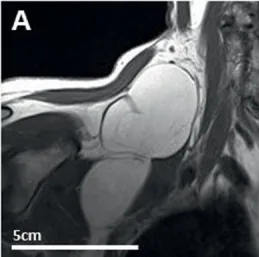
T1-weigthed imaging showing the right brachial plexus lipoma (12 x 5 cm). Coronal view.
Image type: radiology (mri)